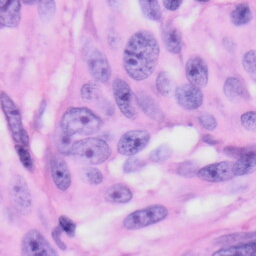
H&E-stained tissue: Skin